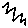
Label: zigzag